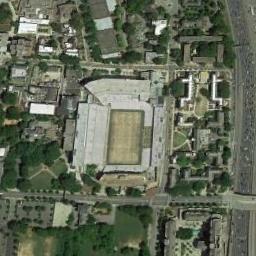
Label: stadium